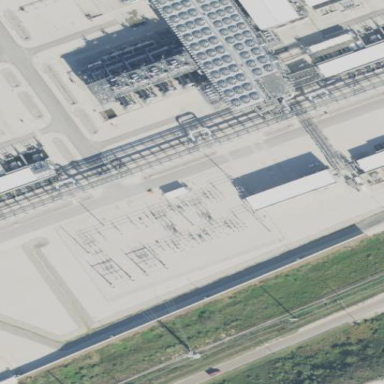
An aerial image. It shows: Industrial power substation enclosed by fence.